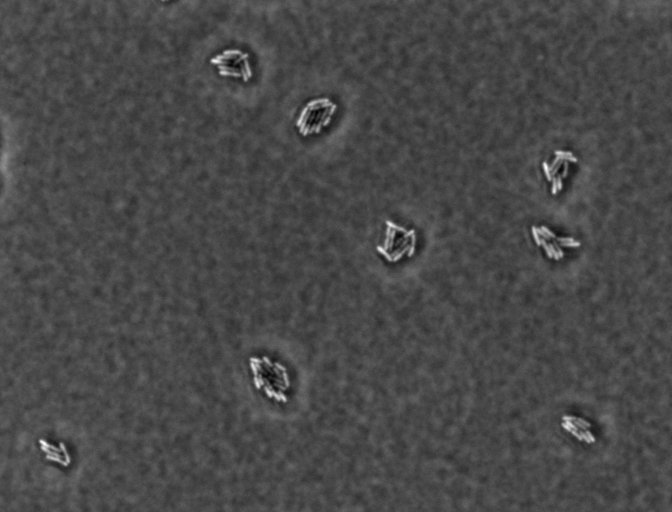
Salmonella enterica Enteritidis